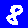
Digit: 8